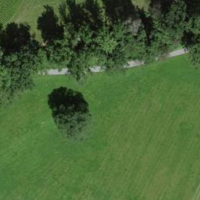
EUNIS habitat code: 52
Species observed at this site:
Cornus sanguinea